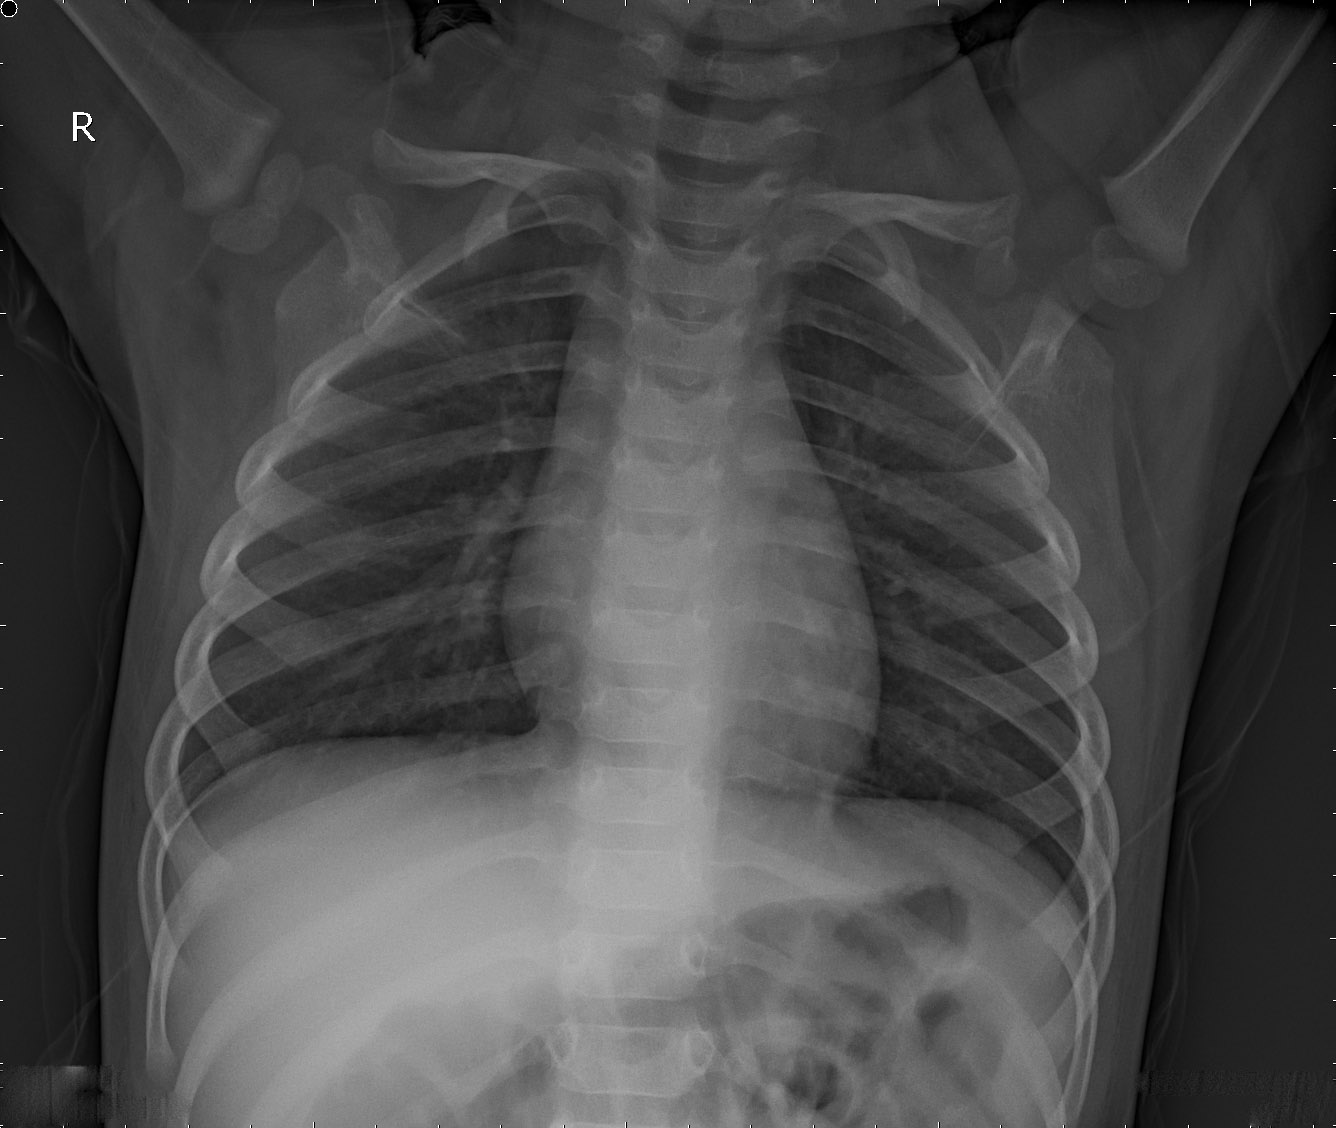
Diagnosis: NORMAL